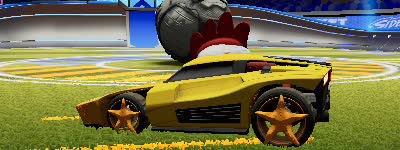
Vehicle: breakout